Question: I have the following nib setup in Interface Builder that contains my viewController's main view (with UICollectionView) and reusable views for header and cells

I register for reusable views in viewDidLoad
'''
[self.calendarView registerClass:[UICollectionViewCell class] forCellWithReuseIdentifier:@"dayCell"];
[self.calendarView registerClass:[UICollectionViewCell class] forCellWithReuseIdentifier:@"dayCellDisabled"];
[self.calendarView registerClass:[UICollectionReusableView class] forSupplementaryViewOfKind:UICollectionElementKindSectionHeader withReuseIdentifier:@"monthHeader"];
'''
When I try to access my cell label like this:
'''
UICollectionViewCell *cell = [collectionView dequeueReusableCellWithReuseIdentifier:@"dayCellDisabled" forIndexPath:indexPath];
UILabel *dayLabel = (UILabel *)[cell viewWithTag:1];
'''
the resulting 'dayLabel' is nil, therefore I cannot assign it a value, and my view displays nothing. The same applies to my reusable header view and its Year and Month labels.
What am I doing wrong here?
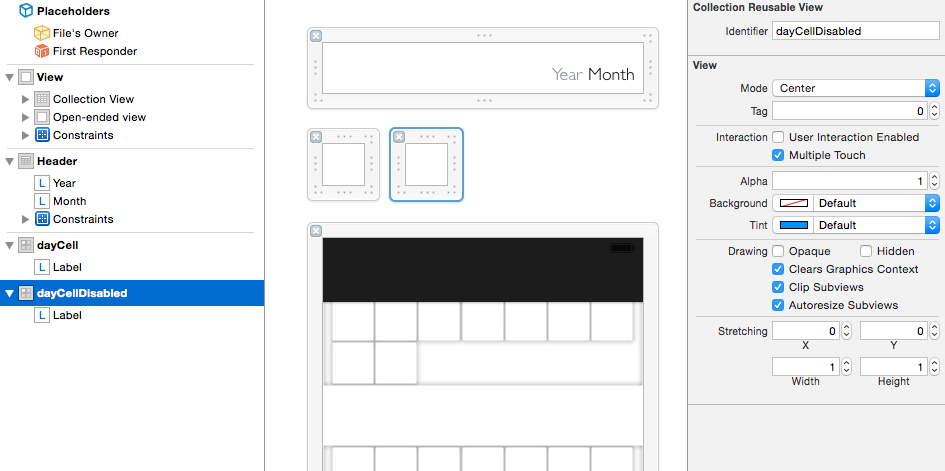
Answer: > What am I doing wrong here?
Several things:
- - -